Field crop: maize
Growth stage: 2
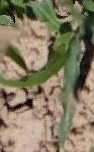
Species: maize